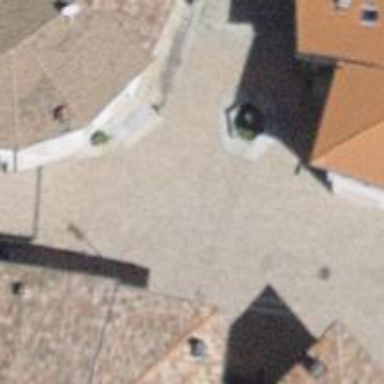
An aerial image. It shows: Alleyway designated as service road.